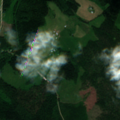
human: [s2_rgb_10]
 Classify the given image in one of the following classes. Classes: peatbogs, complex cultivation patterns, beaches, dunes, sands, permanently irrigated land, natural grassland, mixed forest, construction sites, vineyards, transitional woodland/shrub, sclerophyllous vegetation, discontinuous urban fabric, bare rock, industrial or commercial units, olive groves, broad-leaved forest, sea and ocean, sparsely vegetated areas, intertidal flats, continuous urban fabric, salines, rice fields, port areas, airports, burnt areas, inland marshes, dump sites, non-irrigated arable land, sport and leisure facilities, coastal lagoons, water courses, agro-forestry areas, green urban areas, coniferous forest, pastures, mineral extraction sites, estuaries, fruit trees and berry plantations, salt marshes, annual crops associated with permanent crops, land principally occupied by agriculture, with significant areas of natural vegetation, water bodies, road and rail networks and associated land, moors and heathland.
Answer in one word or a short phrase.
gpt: non-irrigated arable land, coniferous forest, mixed forest, transitional woodland/shrub